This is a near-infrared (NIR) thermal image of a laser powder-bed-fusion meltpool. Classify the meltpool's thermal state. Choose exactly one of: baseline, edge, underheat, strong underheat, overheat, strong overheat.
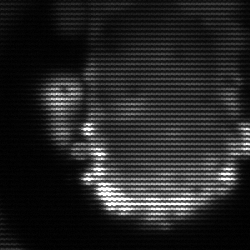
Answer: baseline